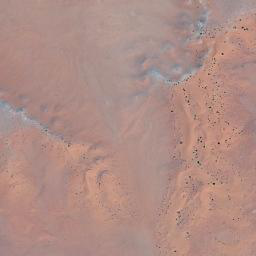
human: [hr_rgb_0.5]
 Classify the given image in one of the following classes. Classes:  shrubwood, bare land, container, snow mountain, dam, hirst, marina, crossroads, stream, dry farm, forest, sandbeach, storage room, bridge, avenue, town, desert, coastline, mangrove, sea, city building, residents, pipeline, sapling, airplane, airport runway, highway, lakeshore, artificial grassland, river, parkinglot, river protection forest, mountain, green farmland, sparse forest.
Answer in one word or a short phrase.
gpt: desert